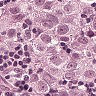
Metastatic tissue present: yes